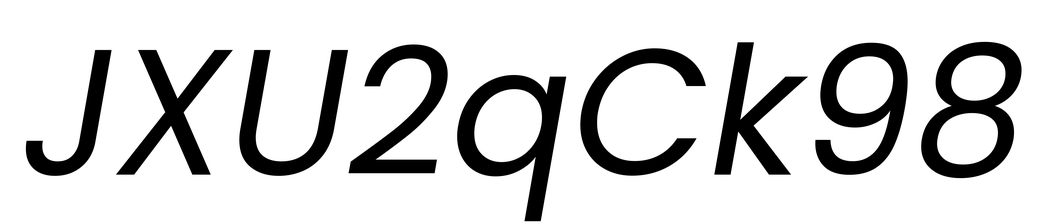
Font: Poppins-Italic